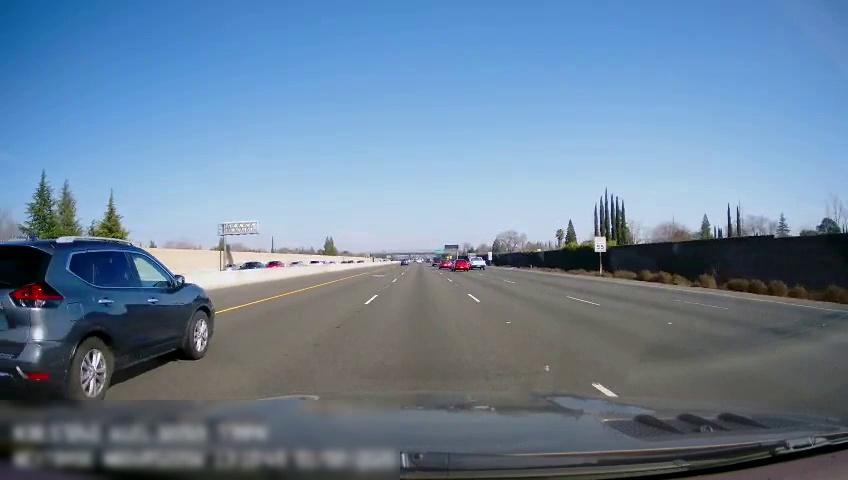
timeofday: Day
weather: Sunny
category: Drivable Space
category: Vehicles | Car
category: Vehicles | Car
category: Vehicles | Car
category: Vehicles | Car
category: Vehicles | Car
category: Vehicles | Car
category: Vehicles | Car
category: Vehicles | SUV
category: Vehicles | Truck
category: Lanes | Alternate Lane
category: Lanes | Current Lane
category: Lanes | Current Lane
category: Lanes | Alternate Lane
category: Lanes | Alternate Lane
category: Lanes | Alternate Lane